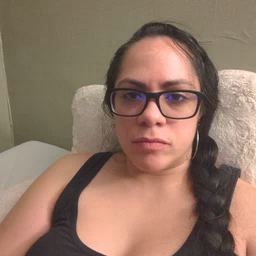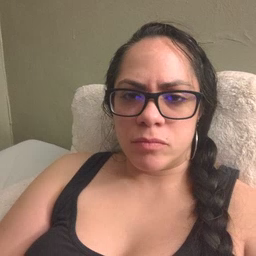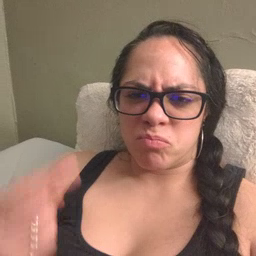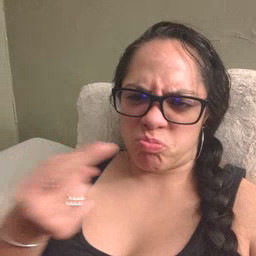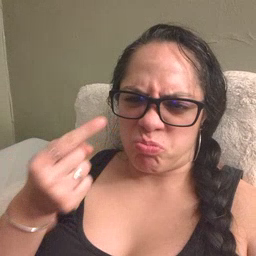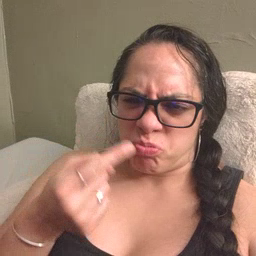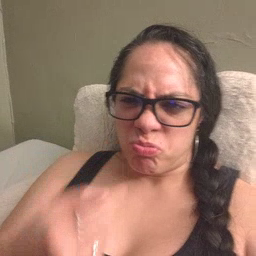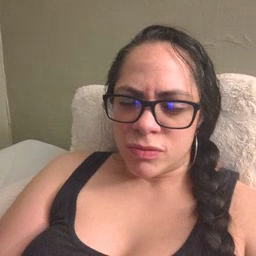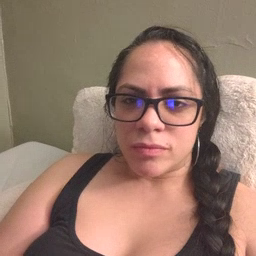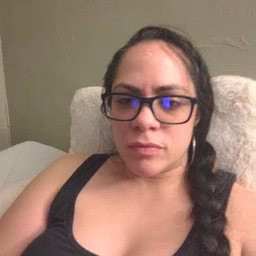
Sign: owie